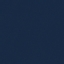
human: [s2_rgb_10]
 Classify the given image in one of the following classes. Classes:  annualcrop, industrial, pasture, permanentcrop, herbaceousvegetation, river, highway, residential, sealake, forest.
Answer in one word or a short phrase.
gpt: SeaLake